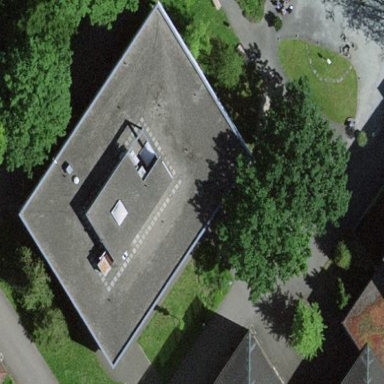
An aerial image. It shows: Hospital building.